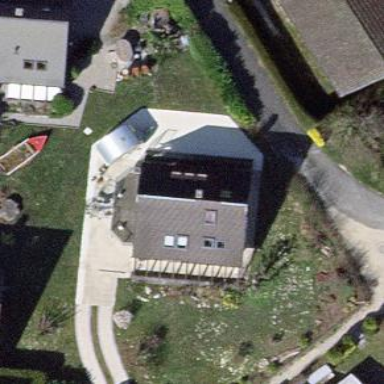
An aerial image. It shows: Bungalow.